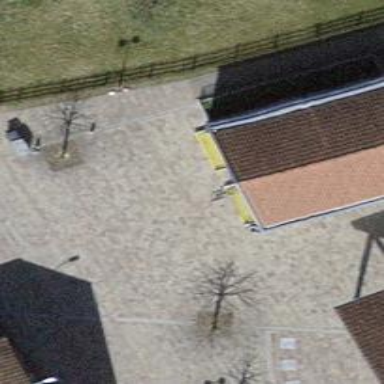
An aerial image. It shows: Bicycle parking area.